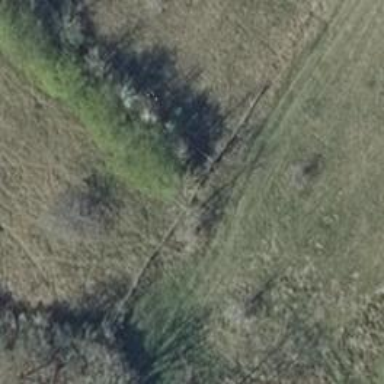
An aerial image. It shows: Row of trees in natural setting.